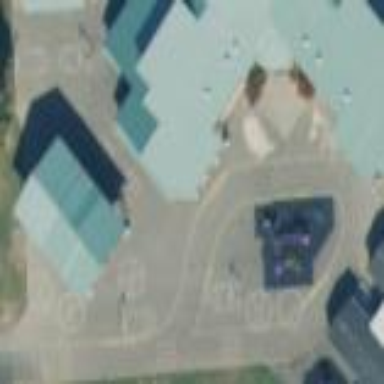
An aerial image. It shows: Schoolyard designated as leisure land.